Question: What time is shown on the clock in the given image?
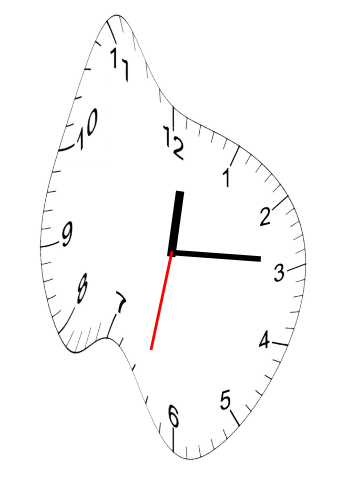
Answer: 12:14:32